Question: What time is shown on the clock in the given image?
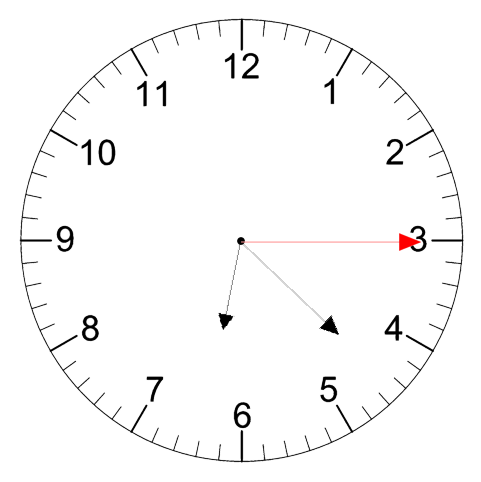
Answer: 06:22:15